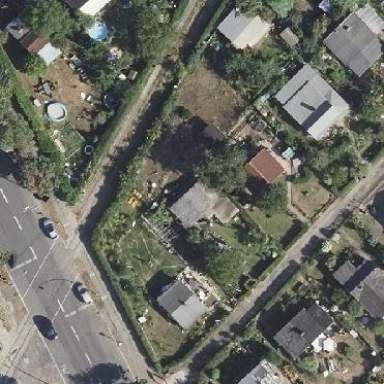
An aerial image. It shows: Plot within allotments.